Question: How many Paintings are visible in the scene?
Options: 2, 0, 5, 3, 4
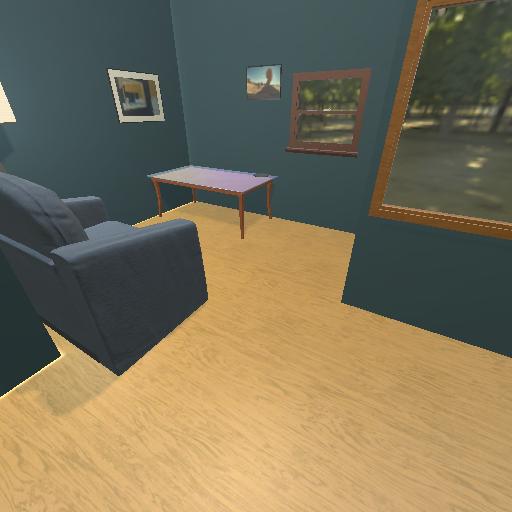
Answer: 2